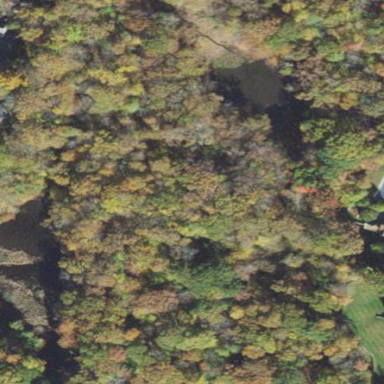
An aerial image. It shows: Existing Preserved Open Space in woodland area.